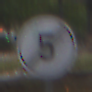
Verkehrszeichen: EndeGeschwindigkeit5
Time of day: MorningAfternoon
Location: Outdoor (Urban)
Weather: Overcast
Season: NotSpecified
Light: Natural